Question: Below is a preview of what I have:
---

---
On the right is when I hover. What I want is for the delete icon to only show for that hover item.
'''
<script>
$(document).ready(function(){
$(".removeService").hide();
// Deleting an Individual Service
$("#dashboard ul li span").hover( function() {
$(".removeService").show();
});
});
</script>
'''
This is probably a very simple fix, but if anyone could point me in the right direction I would really appreciate it.
Thanks!
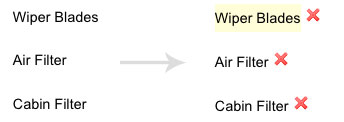
Answer: '''
<script>
$(document).ready(function(){
$(".removeService").hide();
// Deleting an Individual Service
$("#dashboard ul li span").hover( function() {
$(this).find(".removeService").show();
});
});
</script>
'''
This assumes that '.removeService' is nested within '#dashboard ul li span'. If this is not the case, please provide your html.
In the code 'this' is the actual 'span' which is hovered on. 'find' will search within that span for all elements with the 'removeService' class.